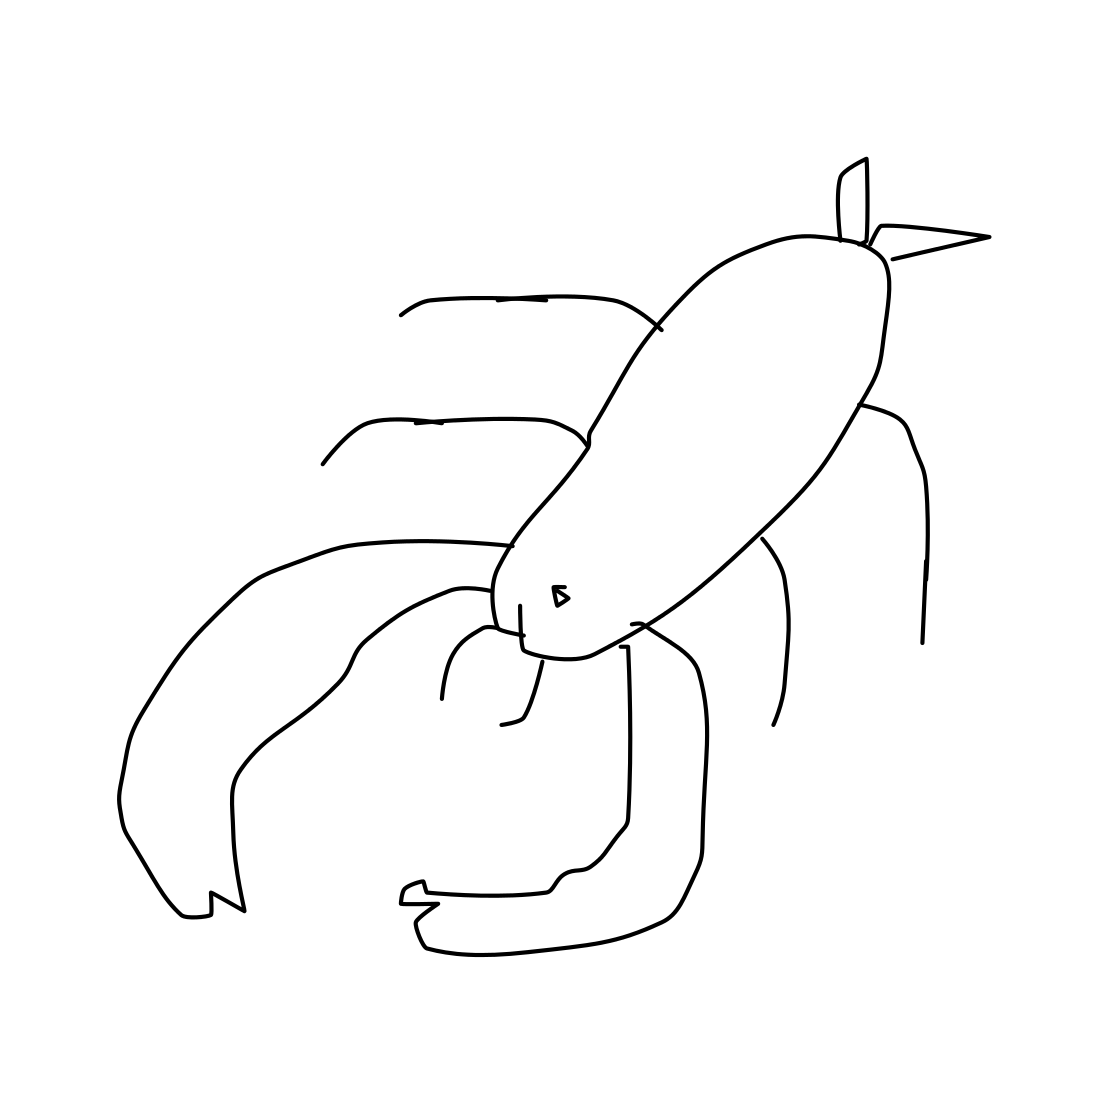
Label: lobster